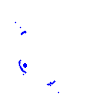
Particle: kaon